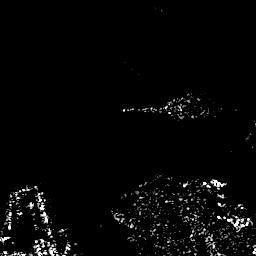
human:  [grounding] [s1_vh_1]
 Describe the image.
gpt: In the satellite image, there is  <ref>1 medium ship </ref> <box>[[0, 76, 6, 90, 0]]</box> located at bottom left.